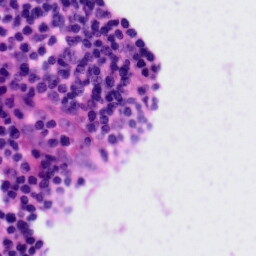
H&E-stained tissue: Tonsil